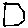
Label: hexagon